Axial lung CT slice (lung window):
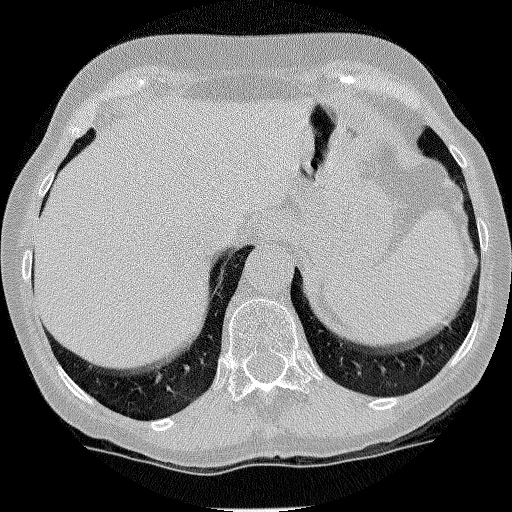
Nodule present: no